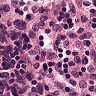
Metastatic tissue present: no